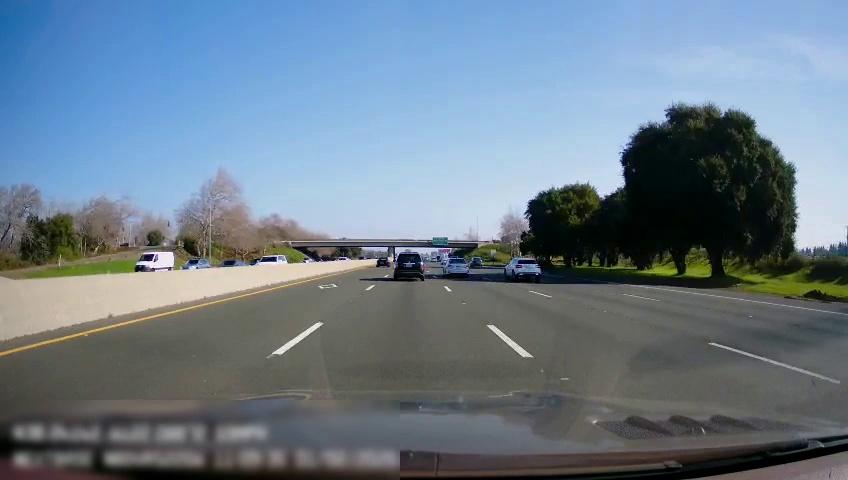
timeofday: Day
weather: Sunny
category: Drivable Space
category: Vehicles | Car
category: Vehicles | SUV
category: Vehicles | Car
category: Vehicles | SUV
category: Vehicles | Car
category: Vehicles | SUV
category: Vehicles | Van
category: Vehicles | Car
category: Vehicles | Car
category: Vehicles | Car
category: Lanes | Alternate Lane
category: Lanes | Current Lane
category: Lanes | Current Lane
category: Lanes | Alternate Lane
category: Lanes | Alternate Lane
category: Lanes | Alternate Lane
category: Traffic | Signs